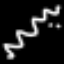
Label: squiggle